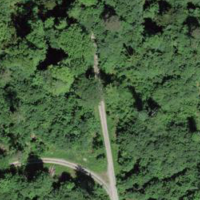
EUNIS habitat code: 41
Species observed at this site:
Phragmites australis